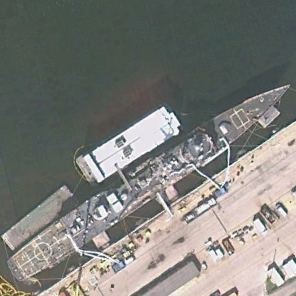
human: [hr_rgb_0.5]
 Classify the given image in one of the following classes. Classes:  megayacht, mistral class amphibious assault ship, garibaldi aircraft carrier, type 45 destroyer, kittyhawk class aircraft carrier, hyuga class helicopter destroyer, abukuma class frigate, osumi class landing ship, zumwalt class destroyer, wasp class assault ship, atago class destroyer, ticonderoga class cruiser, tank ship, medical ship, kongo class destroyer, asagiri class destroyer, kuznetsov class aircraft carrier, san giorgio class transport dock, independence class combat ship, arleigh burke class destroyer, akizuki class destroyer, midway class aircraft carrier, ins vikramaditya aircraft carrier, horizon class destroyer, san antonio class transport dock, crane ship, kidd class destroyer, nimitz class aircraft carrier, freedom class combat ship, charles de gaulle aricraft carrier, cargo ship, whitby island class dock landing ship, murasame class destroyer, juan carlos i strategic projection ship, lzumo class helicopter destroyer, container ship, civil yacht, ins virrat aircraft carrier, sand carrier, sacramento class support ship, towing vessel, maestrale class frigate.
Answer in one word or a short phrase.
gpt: Ticonderoga class cruiser